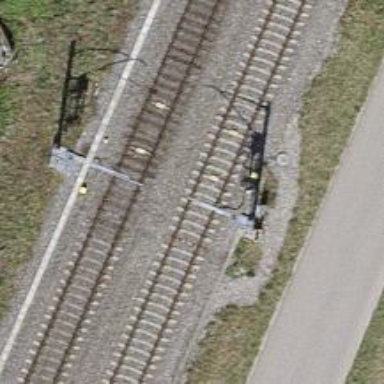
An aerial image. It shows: Railway signal.